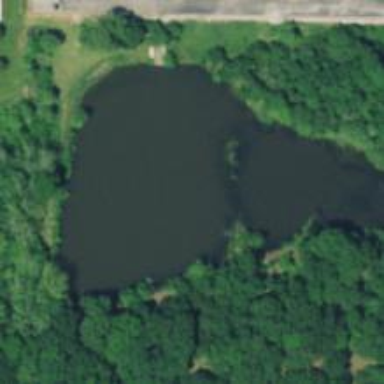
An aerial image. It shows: Peaceful pond surrounded by nature.